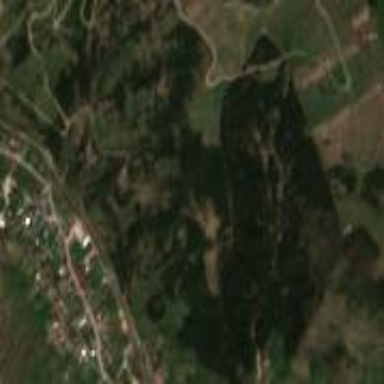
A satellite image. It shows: Coniferous forest area.